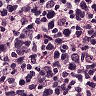
Metastatic tissue present: no